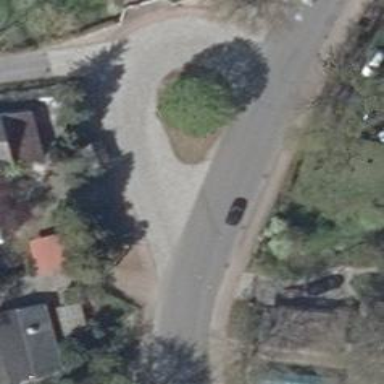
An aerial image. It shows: Left sidewalk along asphalt tertiary road.